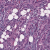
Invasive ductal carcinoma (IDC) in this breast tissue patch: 1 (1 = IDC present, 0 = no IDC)